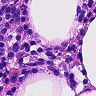
Metastatic tissue present: no